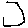
Label: hexagon